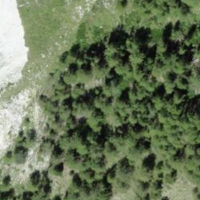
EUNIS habitat code: 43
Species observed at this site:
Rupicapra rupicapra